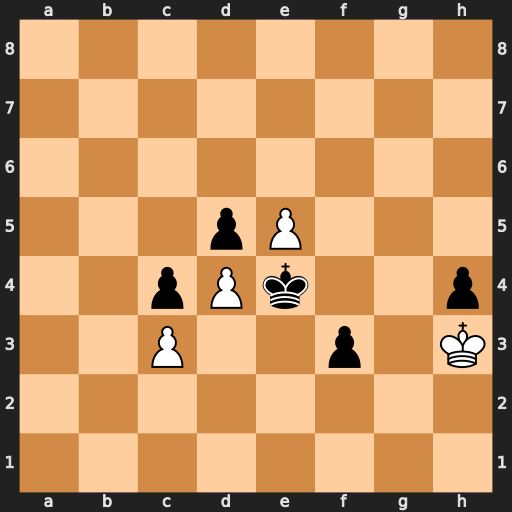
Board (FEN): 8/8/8/3pP3/2pPk2p/2P2p1K/8/8
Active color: w
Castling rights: -
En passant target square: -
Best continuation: e6 f2 Kg2 h3+ Kxf2 h2 Kg2 h1=Q+ Kxh1